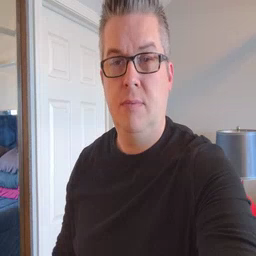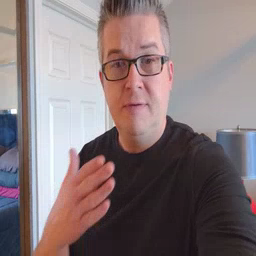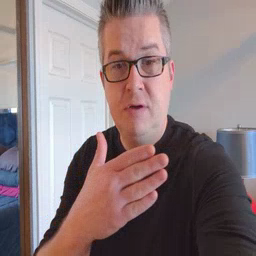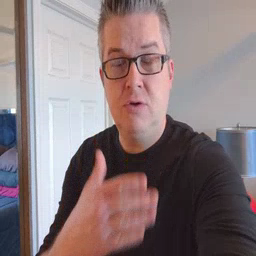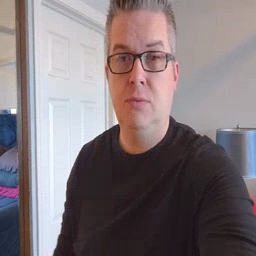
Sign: fish